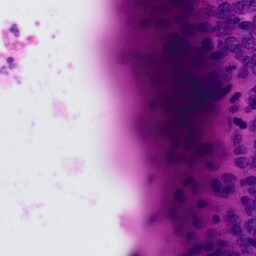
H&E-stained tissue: Colon